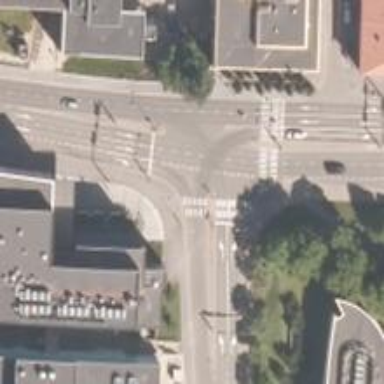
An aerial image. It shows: Secondary road with separate asphalt sidewalks and cycle lanes.